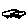
Label: car